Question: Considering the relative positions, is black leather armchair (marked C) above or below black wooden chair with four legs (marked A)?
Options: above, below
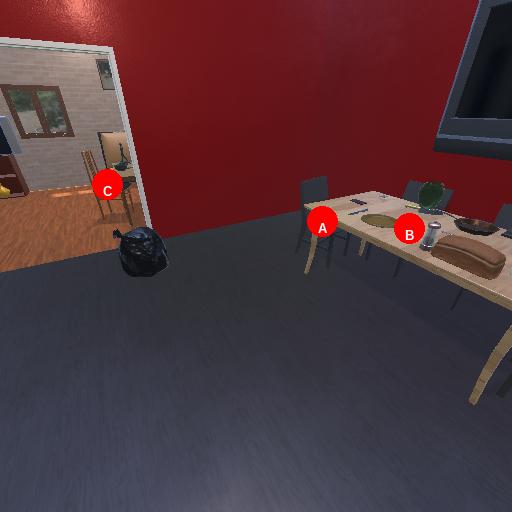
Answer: above